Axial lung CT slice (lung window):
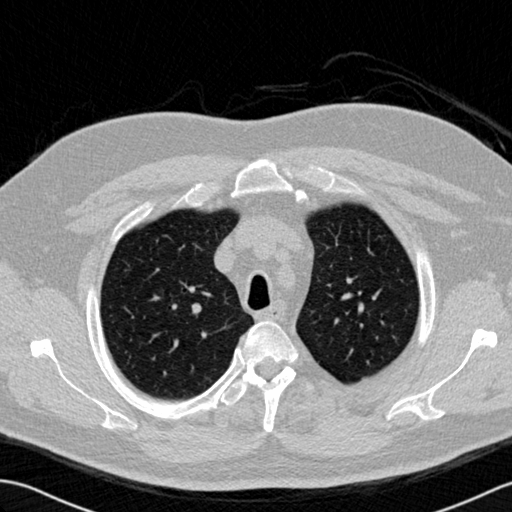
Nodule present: no